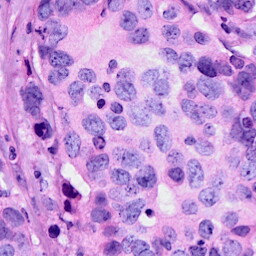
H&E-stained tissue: Breast